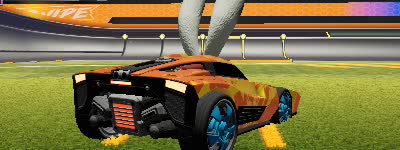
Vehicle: breakout